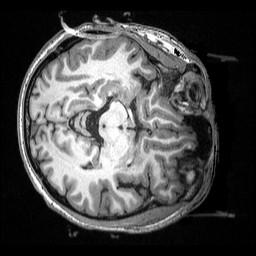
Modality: T1w
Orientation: axial
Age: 24
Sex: male
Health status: healthy
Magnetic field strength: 3 T
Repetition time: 2.53 s
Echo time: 0.00331 s